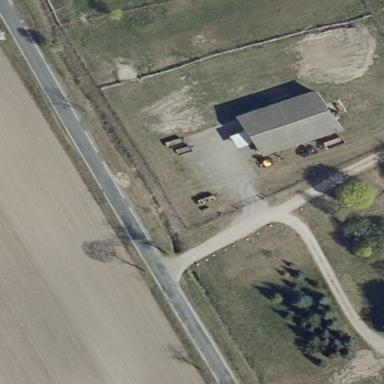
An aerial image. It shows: Farmyard area.